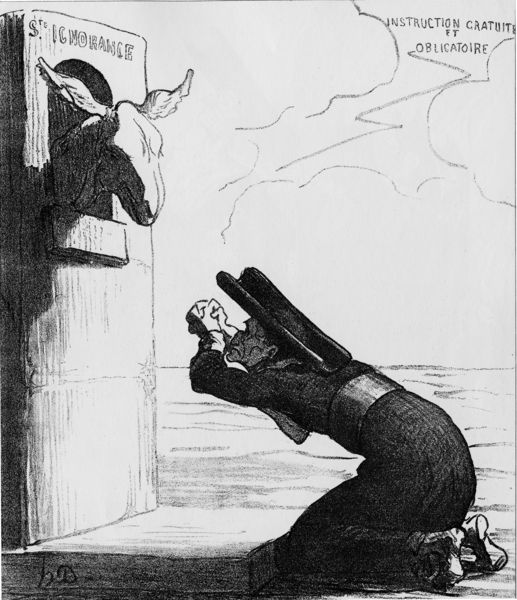
Titel: Basile a peur, Basile hat Angst
Künstler: Honoré Daumier
Institution: Sammlung nicht angegeben
Schlagwörter: dunkel, flügel, himmel, kopf, mann, schatten, wasser, weiß, wolken, fenster, frankreich, frau, grau, hell, hintergrund, hut, licht, profil, rücken, schwarz, zeichnung, gürtel, haus, tier, wolke, kappe, mensch, sockel, stein, hände, signatur, feld, vieh, kirche, geistlicher, realismus, ohren, esel, turm, mähne, füße, schrift, italien, schuhe, schule, grafik, linien, karikatur, gefaltet, goya, knie, krempe, striche, nische, kohle, druck, initialen, schraffur, schwarz weiß, stich, hakennase, illustration, kritik, satire, text, knien, obrigkeit, beschriftung, bleistift, beten, gebet, habit, altar, daumier, maserung, talar, pfarrer, eiss, sohle, blitz, flehen, knieend, kniend, knieen, pfaffe, priester, stall, mönch, pferdekopf, weißw, anbeten, anbetung, betend, kanten, bitten, ornat, luke, zeichung, latein, stele, kleriker, bildung, kniehen, eselkopf, eselskopf, dummheit, geisticher, ignorance, ignoranz, sutane, unwissen, st., s., beten karikatur, instruction